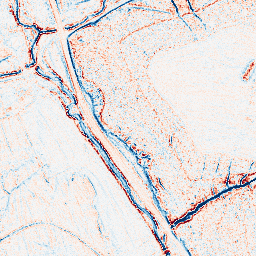
Category: edge_preserving
Decomposition family: anisotropic_diffusion
Decomposition parameters: iterations: 5
kappa: 10
gamma: 0.15
Upsampling method: sinc_hamming
Upsampling parameters: scale: 2
kernel_size: 16
Upsampling scale: 2